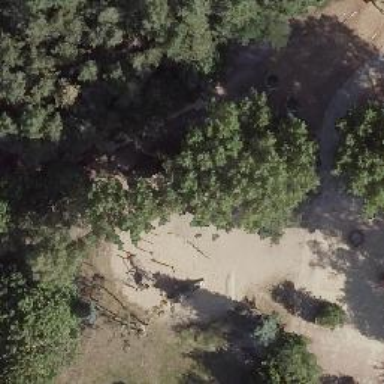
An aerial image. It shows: Playground with playhouse.